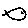
Label: fish